Field crop: maize
Growth stage: 2
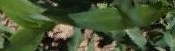
Species: maize